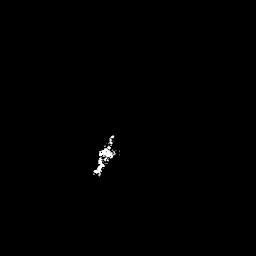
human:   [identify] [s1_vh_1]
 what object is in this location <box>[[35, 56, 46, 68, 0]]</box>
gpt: <ref>1 medium ship at the center</ref>